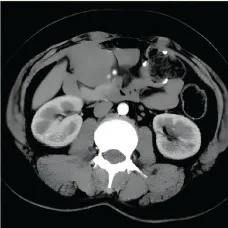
Treatment assessment by abdominal enhanced CT (A-F). (D) PD, abdominal metastasis.
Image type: radiology (ct)